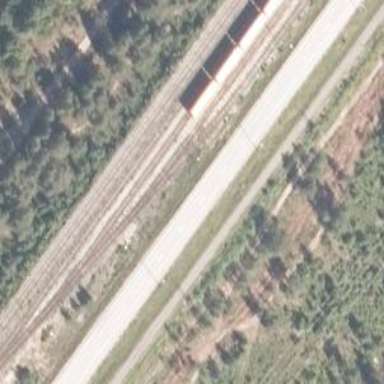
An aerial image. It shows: Left-hand railway turnout side.